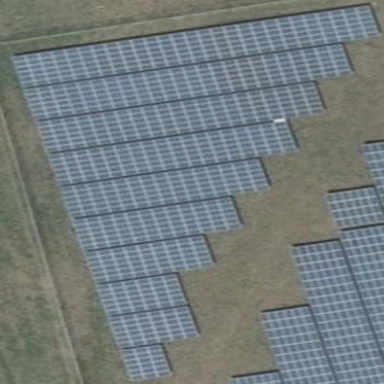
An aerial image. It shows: Solar power generator using photovoltaic method with solar photovoltaic panel types.